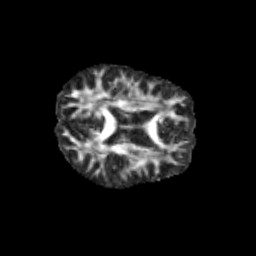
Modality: FA
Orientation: axial
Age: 11
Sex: male
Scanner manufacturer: siemens
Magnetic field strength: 3 T
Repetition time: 3.8 s
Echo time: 0.07 s